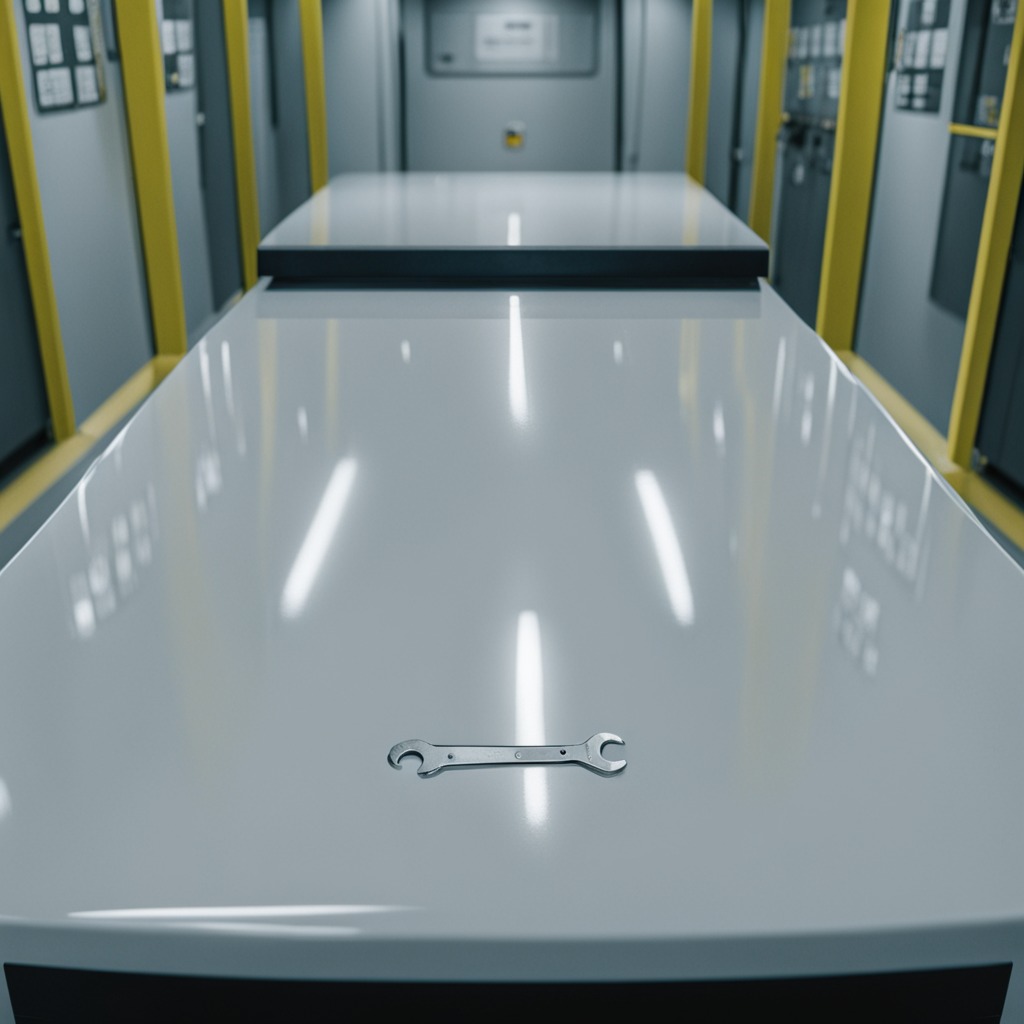
A wrench lies on the table in the ship maintenance bay.